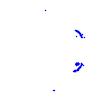
Particle: kaon